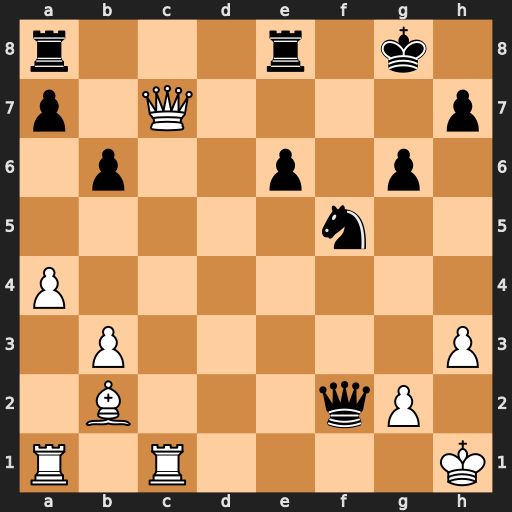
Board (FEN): r3r1k1/p1Q4p/1p2p1p1/5n2/P7/1P5P/1B3qP1/R1R4K
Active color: w
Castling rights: -
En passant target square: -
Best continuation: Qe5 Qxb2 Qxb2